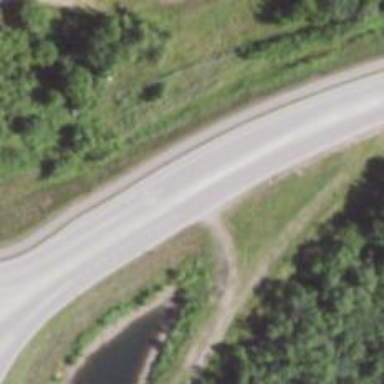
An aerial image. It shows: Primary highway.